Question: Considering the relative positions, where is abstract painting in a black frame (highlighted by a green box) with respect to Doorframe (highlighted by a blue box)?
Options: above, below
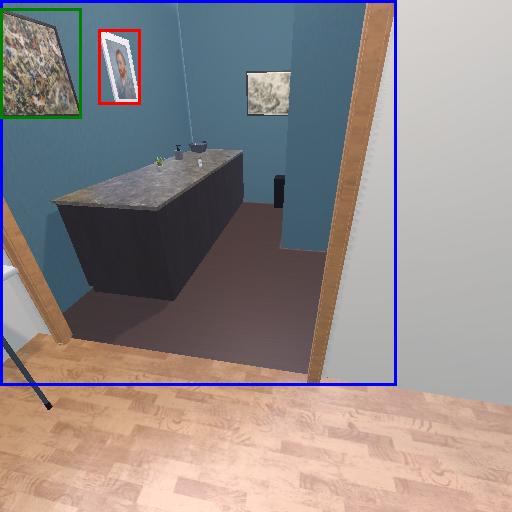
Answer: above